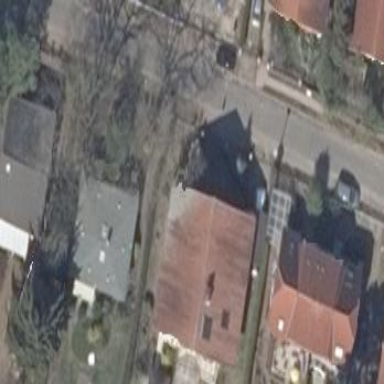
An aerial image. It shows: Detached building.